Aerial crown-view tile of a tropical tree (Barro Colorado Island, Panama), acquired 20250616:
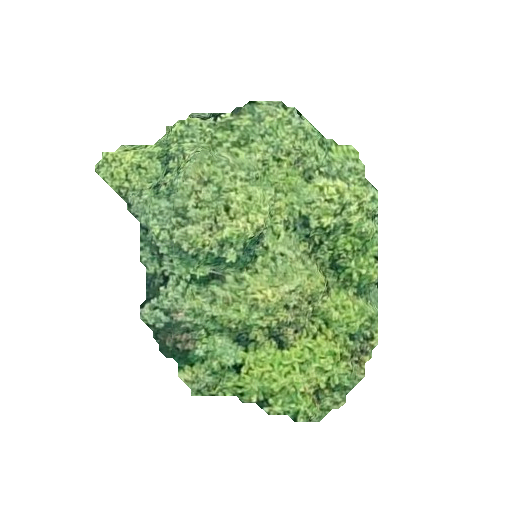
Species: Hieronyma alchorneoides
GBIF accepted scientific name: Hieronyma alchorneoides
Crown area: 93.111 m²